Question: I'm making a table with iText 7.2.0 (Java 8, Windows Server 2016).
The table needs to not overflow (be wider than the page), but it is OK to break cells event in the middle of a word if necessary.
Some of the cell's text does not render and I get this warning:
> [main] WARN com.itextpdf.layout.renderer.RootRenderer - Element does not fit current area.
If I change the text just a bit (like replace "i" with "I") it works.
How can I fix it? Is it a bug in my code or in iText?
'''
import java.io.FileNotFoundException;
import com.itextpdf.kernel.pdf.PdfDocument;
import com.itextpdf.kernel.pdf.PdfWriter;
import com.itextpdf.layout.Document;
import com.itextpdf.layout.Style;
import com.itextpdf.layout.element.Cell;
import com.itextpdf.layout.element.Paragraph;
import com.itextpdf.layout.element.Table;
import com.itextpdf.layout.element.Text;
import com.itextpdf.layout.properties.UnitValue;
public class Main {
private static void makeCell(Table table, Style style, String text) {
Cell c = new Cell();
Paragraph p = new Paragraph();
Text t = new Text(text);
c.addStyle(style);
p.add(t);
c.add(p);
table.addCell(c);
}
public static void main(String[] args) throws FileNotFoundException {
PdfWriter writer = new PdfWriter("C:\Temp\test.pdf");
PdfDocument pdf = new PdfDocument(writer);
try (Document document = new Document(pdf)) {
Style style = new Style().setBold();
Table table = new Table(UnitValue.createPercentArray(9));
table.useAllAvailableWidth();
table.setFixedLayout();
makeCell(table, style, "Description");
makeCell(table, style, "DescrIption"); /* Capital I */
makeCell(table, style, "Description");
makeCell(table, style, "Description");
makeCell(table, style, "Description");
makeCell(table, style, "DescrIption"); /* Capital I */
makeCell(table, style, "Description");
makeCell(table, style, "Description");
makeCell(table, style, "Description");
document.add(table);
}
}
}
'''
<URL> - The cells with "Description" do not render, the cell with "DescrIption" render.

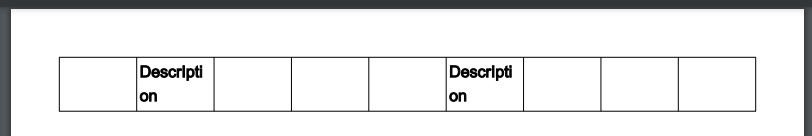
Answer: This does seem to be a bug in iText.
As a workaround you can provide a proper bold font instead of using the bold simulation with 'setBold()'. In fact, providing a proper bold font is the recommended way of making your text look bold since bold simulation produces inferior result in terms of output quality.
The only modification needs to be done in your 'Style' object since you already made use of the styles for proper reusage!
'''
Style style = new Style().setFont(PdfFontFactory.createFont(StandardFonts.HELVETICA_BOLD));
'''
Visual result:
<URL>